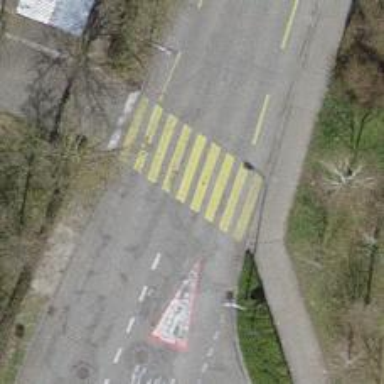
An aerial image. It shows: Uncontrolled zebra crossing with yellow markings.